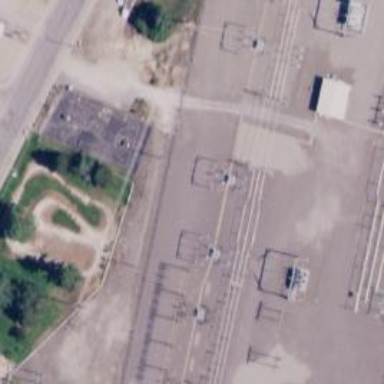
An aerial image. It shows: Switch used for power control.